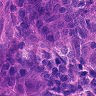
Metastatic tissue present: yes